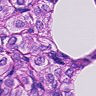
Metastatic tissue present: yes